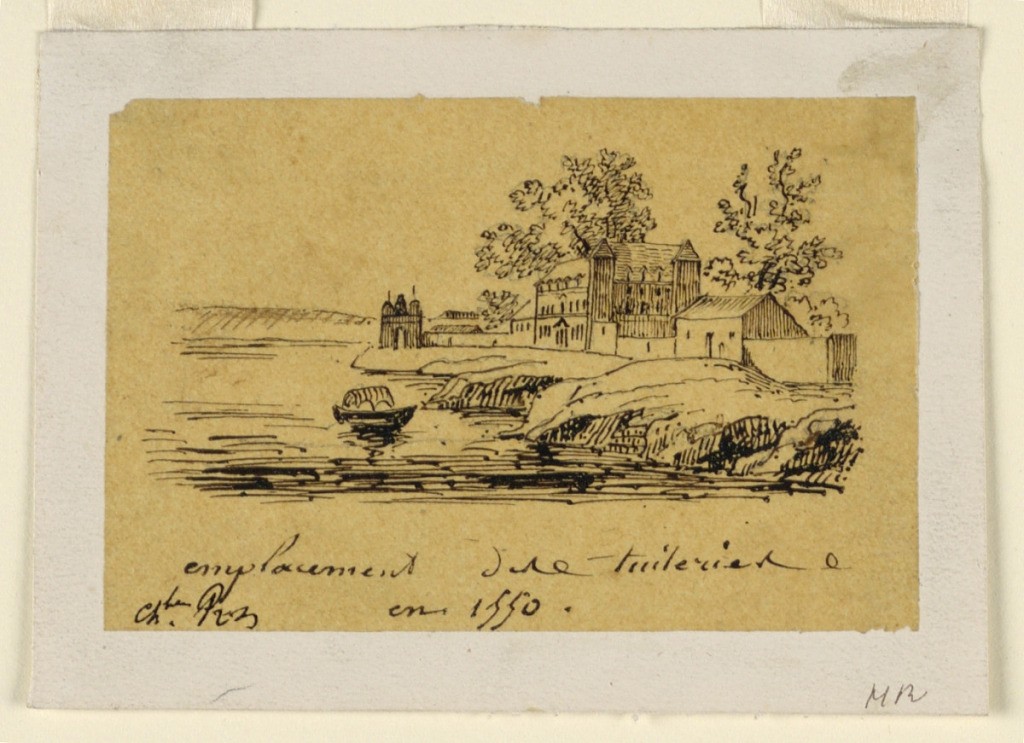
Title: The Quai des Tuileries in Paris, in 1550
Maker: Charles Nicolas Ransonnette, French, 1793 - 1877
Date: ca. 1850
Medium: Black crayon, pen and ink on light brown tracing paper
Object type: Drawing
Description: The old mansion and the gate are shown as still appearing in 1550. Caption in ink: "emplacement des Tuileries / en 1550".